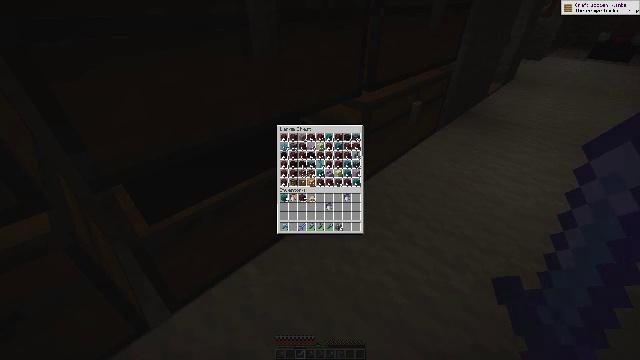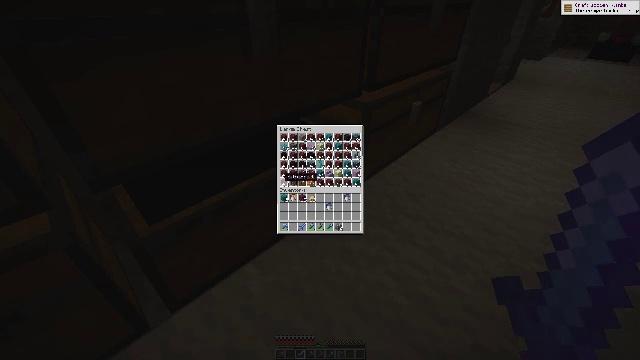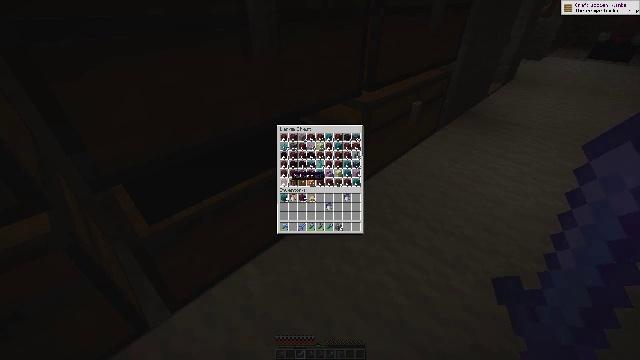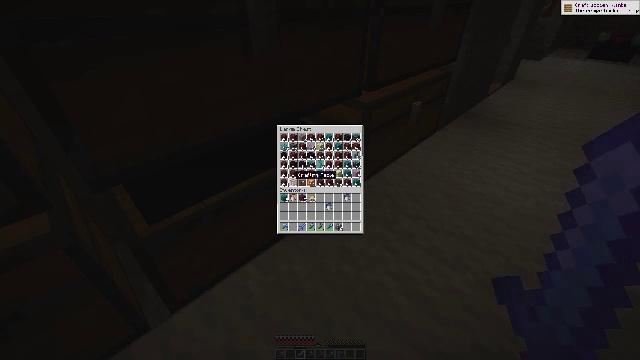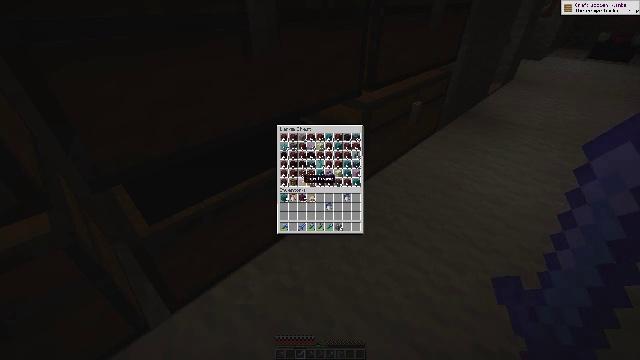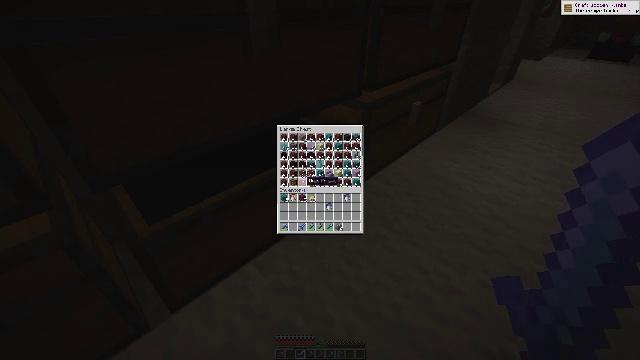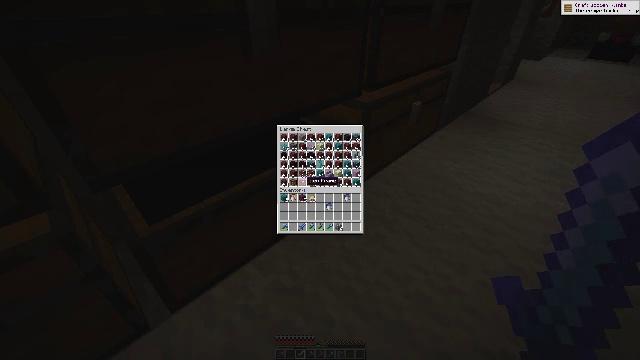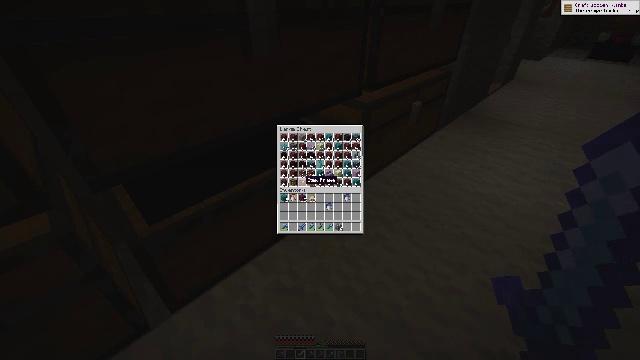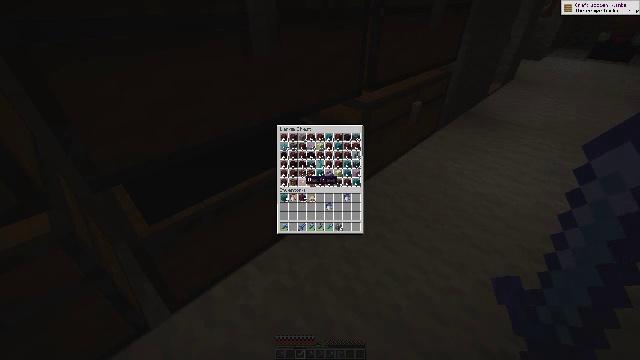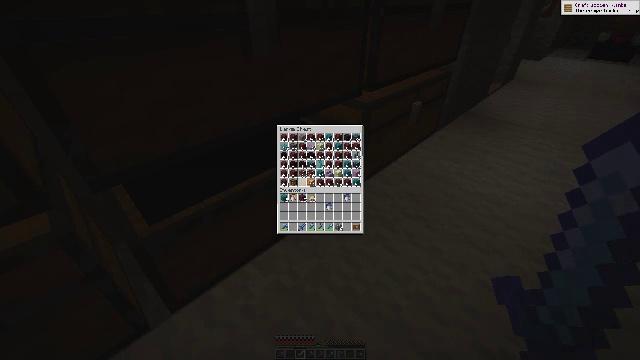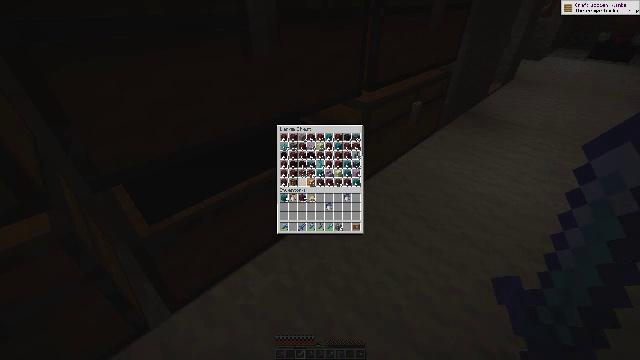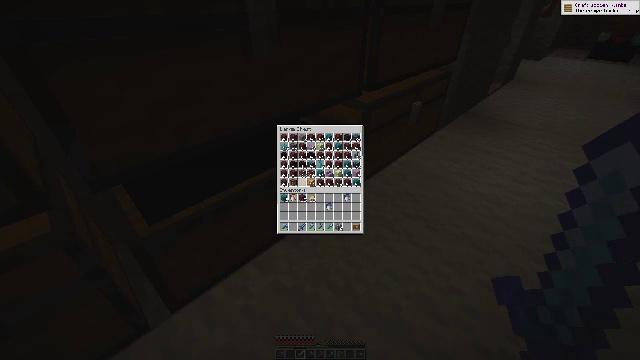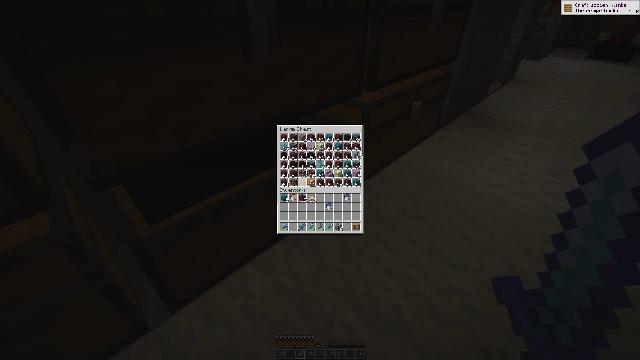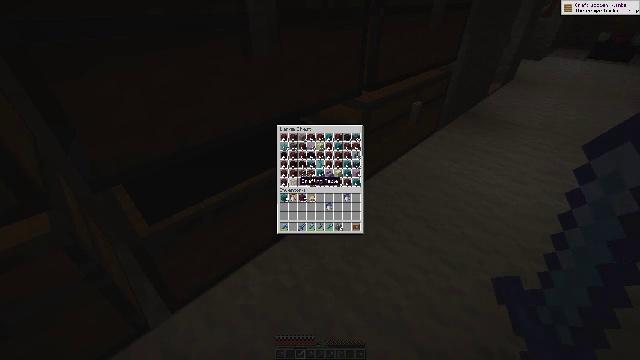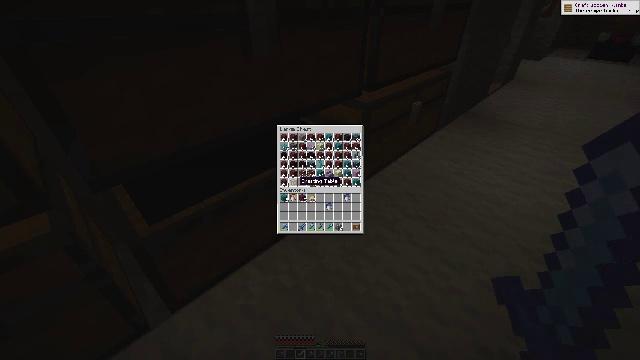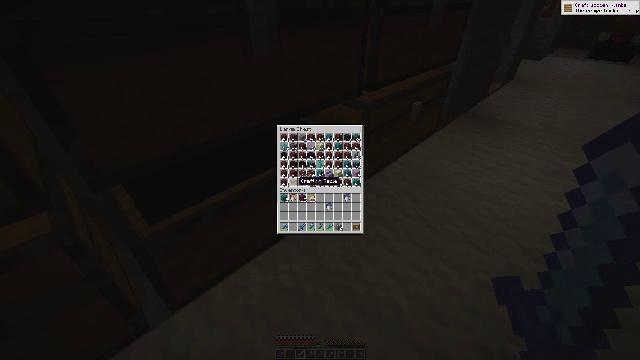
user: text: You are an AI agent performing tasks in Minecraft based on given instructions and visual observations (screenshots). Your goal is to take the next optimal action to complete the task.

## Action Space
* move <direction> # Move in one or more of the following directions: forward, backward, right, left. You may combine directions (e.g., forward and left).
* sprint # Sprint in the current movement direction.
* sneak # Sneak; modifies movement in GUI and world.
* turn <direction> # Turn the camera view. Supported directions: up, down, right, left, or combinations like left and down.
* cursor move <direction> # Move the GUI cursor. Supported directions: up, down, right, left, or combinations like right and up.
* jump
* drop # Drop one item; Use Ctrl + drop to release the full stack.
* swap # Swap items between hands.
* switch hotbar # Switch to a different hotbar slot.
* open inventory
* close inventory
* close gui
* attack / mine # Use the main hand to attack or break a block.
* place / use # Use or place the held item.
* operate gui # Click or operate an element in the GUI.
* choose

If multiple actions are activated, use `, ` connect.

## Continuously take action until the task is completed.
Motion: motion action
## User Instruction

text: Gather vines from trees or structures.
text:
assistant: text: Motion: turn right and up
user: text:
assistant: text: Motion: turn right
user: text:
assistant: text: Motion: turn right
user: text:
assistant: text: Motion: sneak, turn right and down
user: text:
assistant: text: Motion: sneak
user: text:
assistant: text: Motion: sneak
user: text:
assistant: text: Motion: sneak
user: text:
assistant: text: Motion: sneak
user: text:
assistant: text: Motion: sneak, attack / mine
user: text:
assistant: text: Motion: sneak, attack / mine
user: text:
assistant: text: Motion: sneak, attack / mine
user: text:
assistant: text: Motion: sneak
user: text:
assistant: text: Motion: sneak
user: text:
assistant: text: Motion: sneak
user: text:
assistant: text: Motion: sneak
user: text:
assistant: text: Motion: sneak, attack / mine
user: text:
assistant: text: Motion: sneak, attack / mine
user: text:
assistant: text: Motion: sneak, attack / mine
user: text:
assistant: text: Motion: sneak, turn down
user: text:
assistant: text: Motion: sneak, turn left and down
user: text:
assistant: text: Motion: sneak
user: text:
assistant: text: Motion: sneak
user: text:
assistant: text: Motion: sneak
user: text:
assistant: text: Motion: sneak, attack / mine
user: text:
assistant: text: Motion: sneak, attack / mine
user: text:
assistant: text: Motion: sneak, turn right
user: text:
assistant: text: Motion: sneak, turn right
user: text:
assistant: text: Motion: sneak
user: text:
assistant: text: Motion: sneak
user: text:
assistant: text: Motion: sneak